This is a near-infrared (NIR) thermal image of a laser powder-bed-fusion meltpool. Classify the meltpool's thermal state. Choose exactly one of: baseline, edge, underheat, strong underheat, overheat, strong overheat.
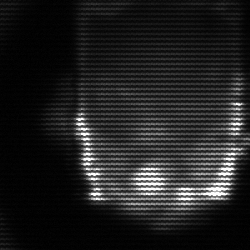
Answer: baseline